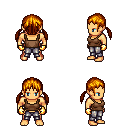
a pixel art fantasy rpg character, male body template, human, tanned skin, brown pirate shirt, metal pants, dark blonde twin-tailed hairstyle, gold gloves, four views (front, back, left, right), 2x2 character sprite sheet, small pixel art, hard edges, no anti-aliasing